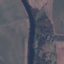
Land use / land cover class: River